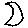
Label: moon